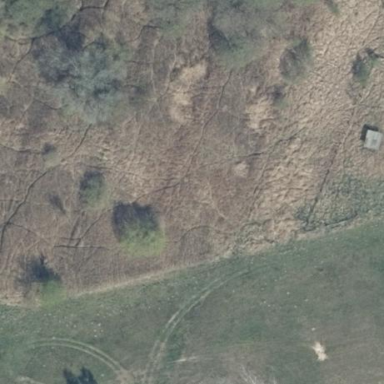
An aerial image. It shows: Beautiful meadow.